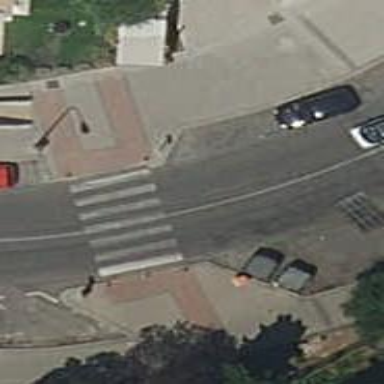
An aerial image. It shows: Uncontrolled road crossing.